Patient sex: M
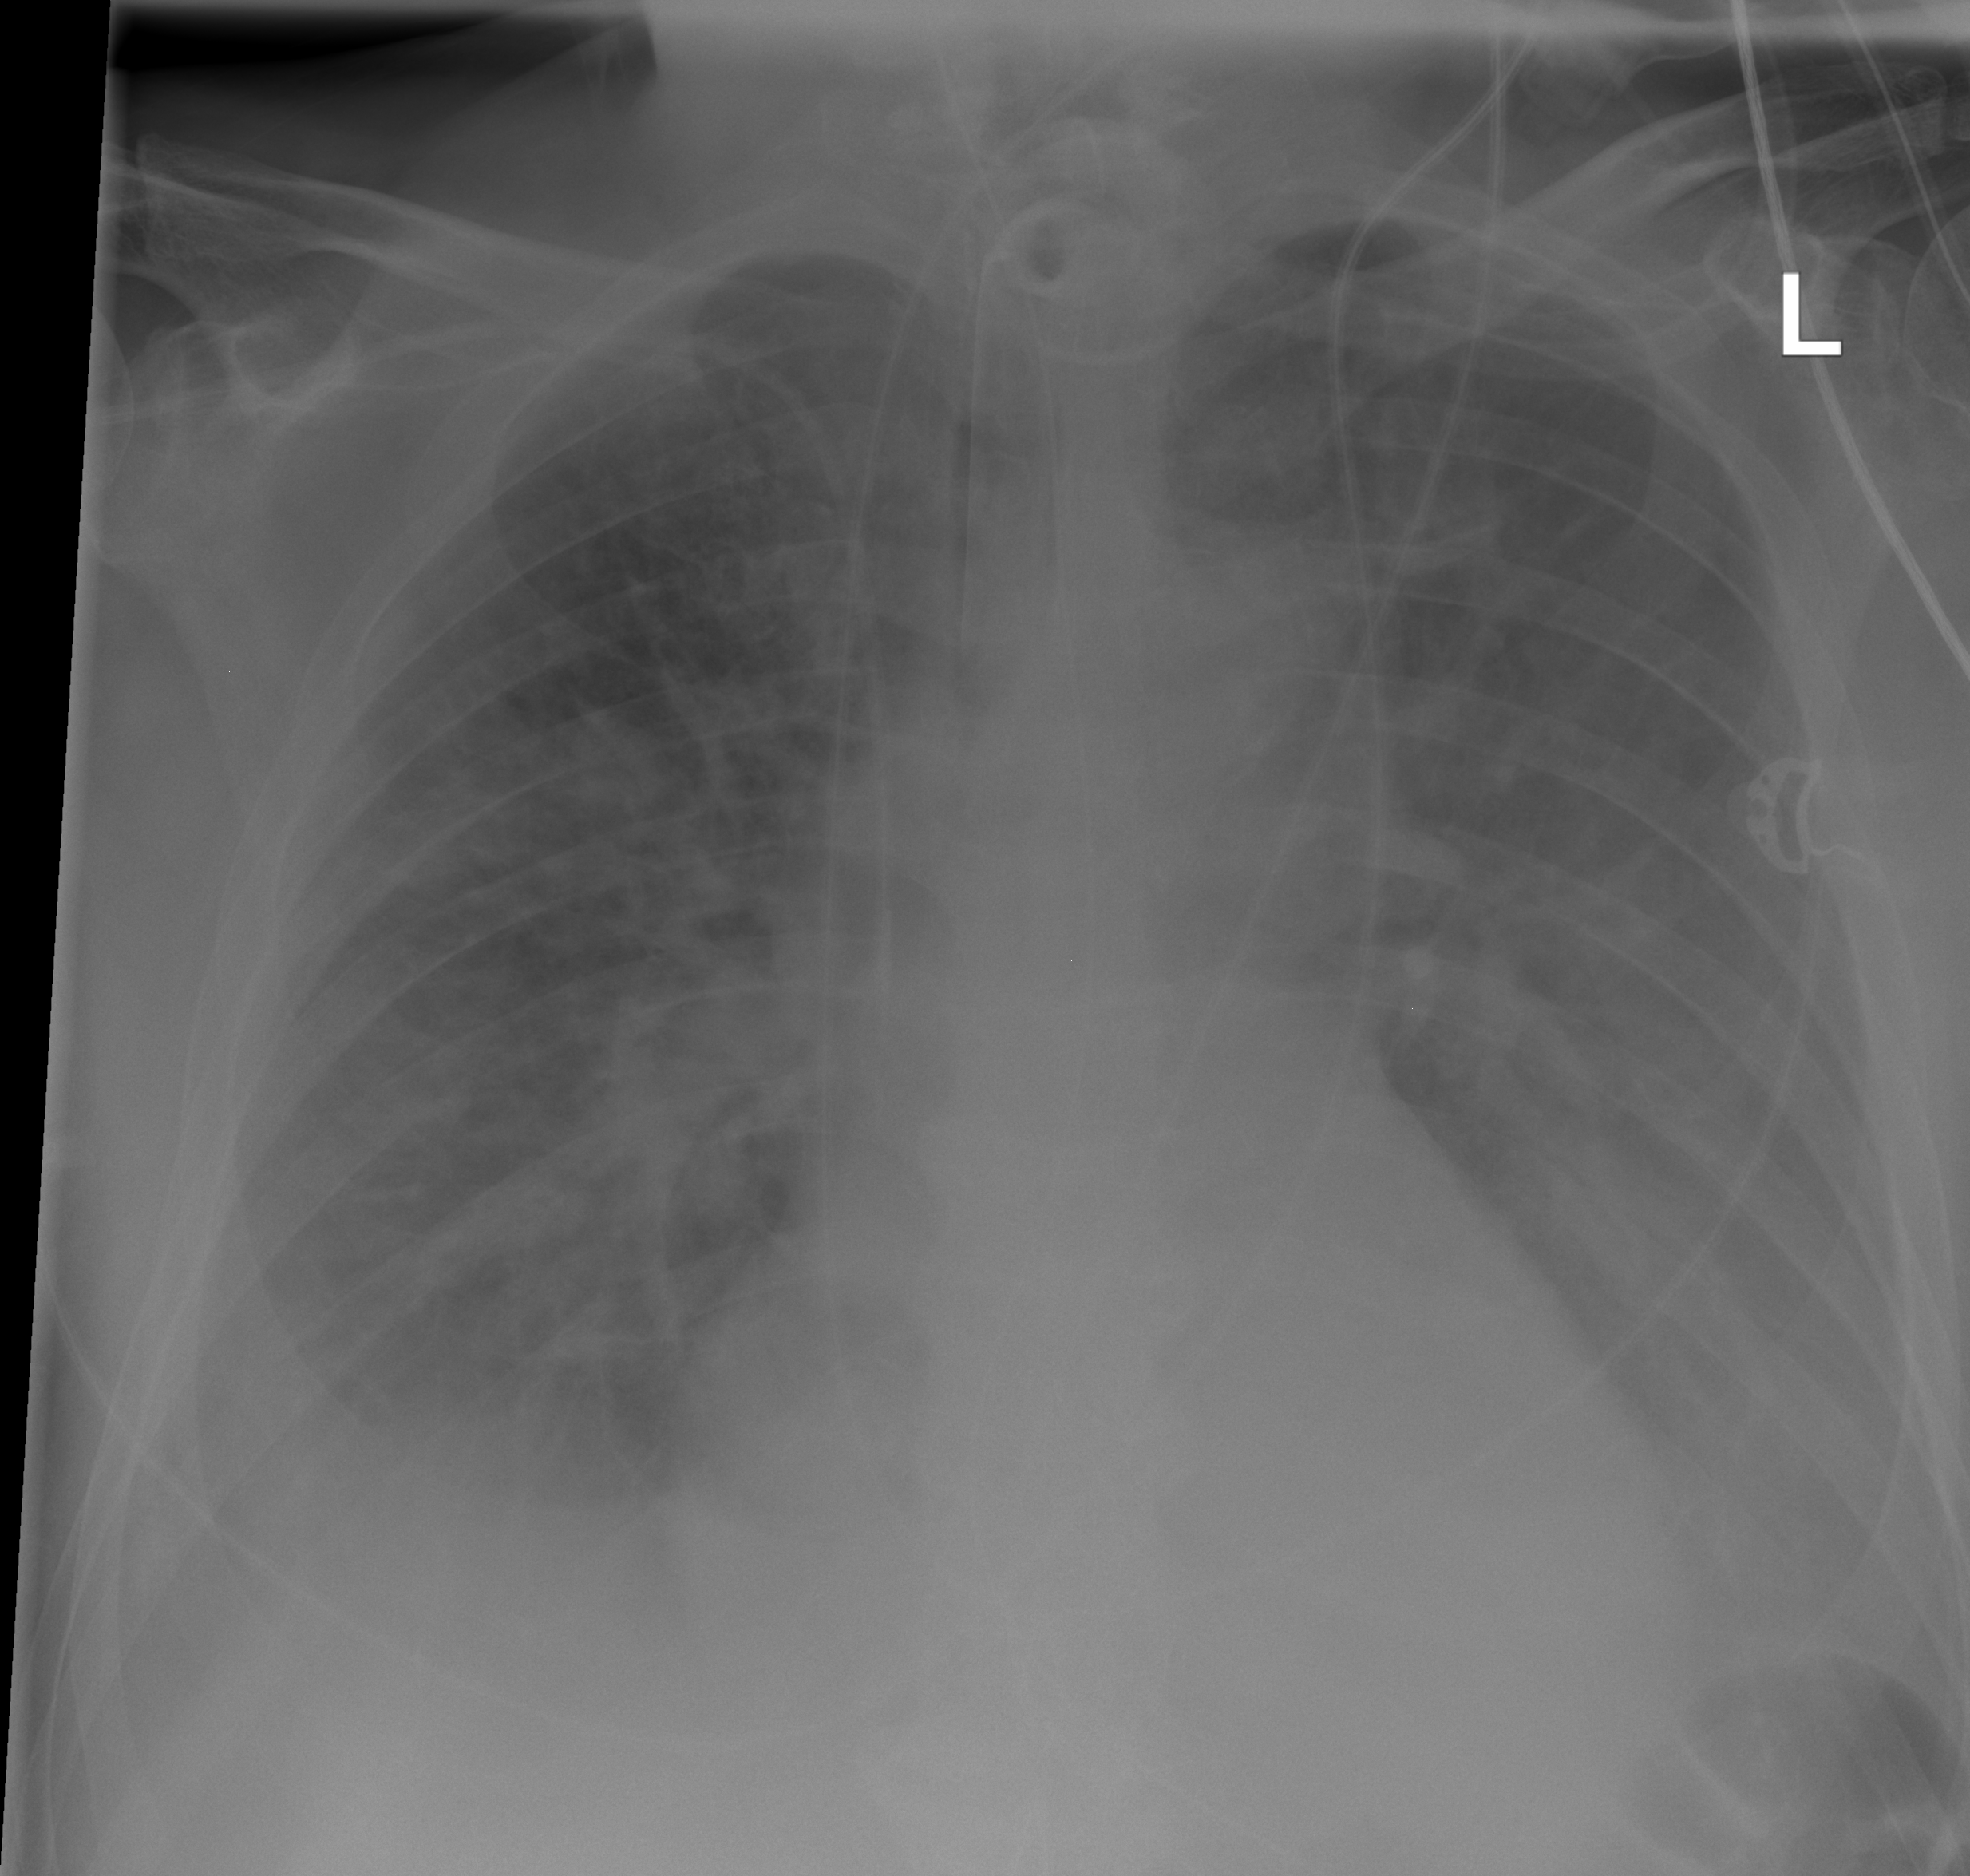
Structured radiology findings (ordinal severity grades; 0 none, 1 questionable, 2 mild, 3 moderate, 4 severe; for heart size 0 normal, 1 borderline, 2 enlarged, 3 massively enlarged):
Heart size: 2
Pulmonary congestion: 2
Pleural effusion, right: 2
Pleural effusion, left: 2
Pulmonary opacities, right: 2
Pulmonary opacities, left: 2
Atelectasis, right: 2
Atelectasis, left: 2